Interaction volume radius: 5 \u00c5
Interaction volume height: 20 \u00c5
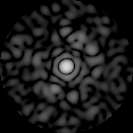
Disorder parameter: 0.8162